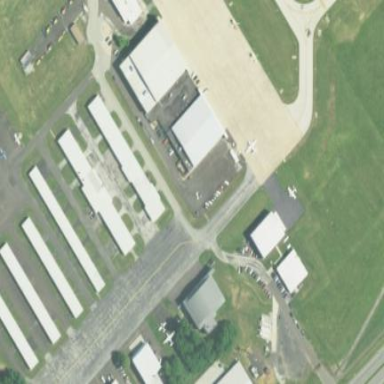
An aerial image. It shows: Hangar building at airport.